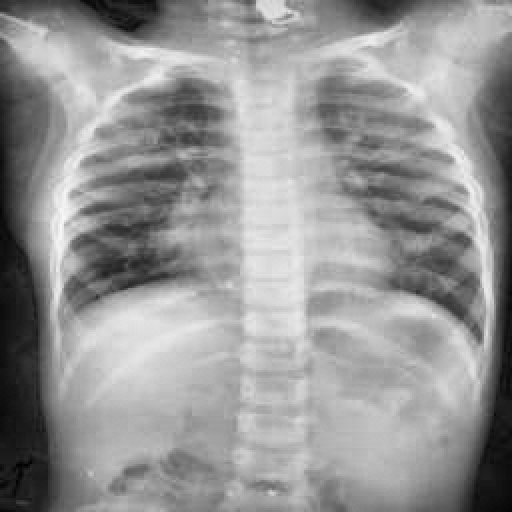
Finding: TUBERCULOSIS